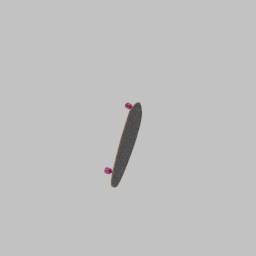
Label: mechanical